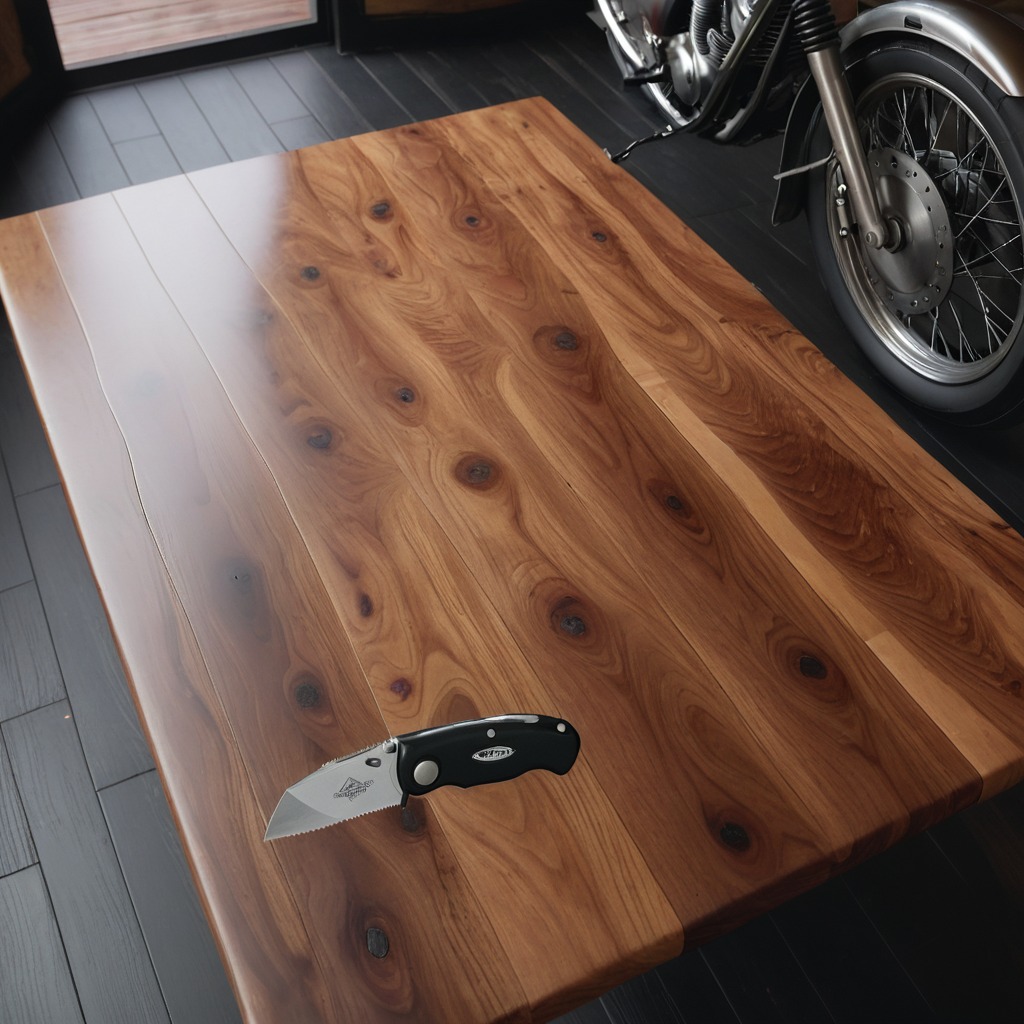
A utility knife lying on an oil-spilled wooden table in a vintage motorcycle garage